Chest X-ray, AP view. Patient: 40 years old, sex M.
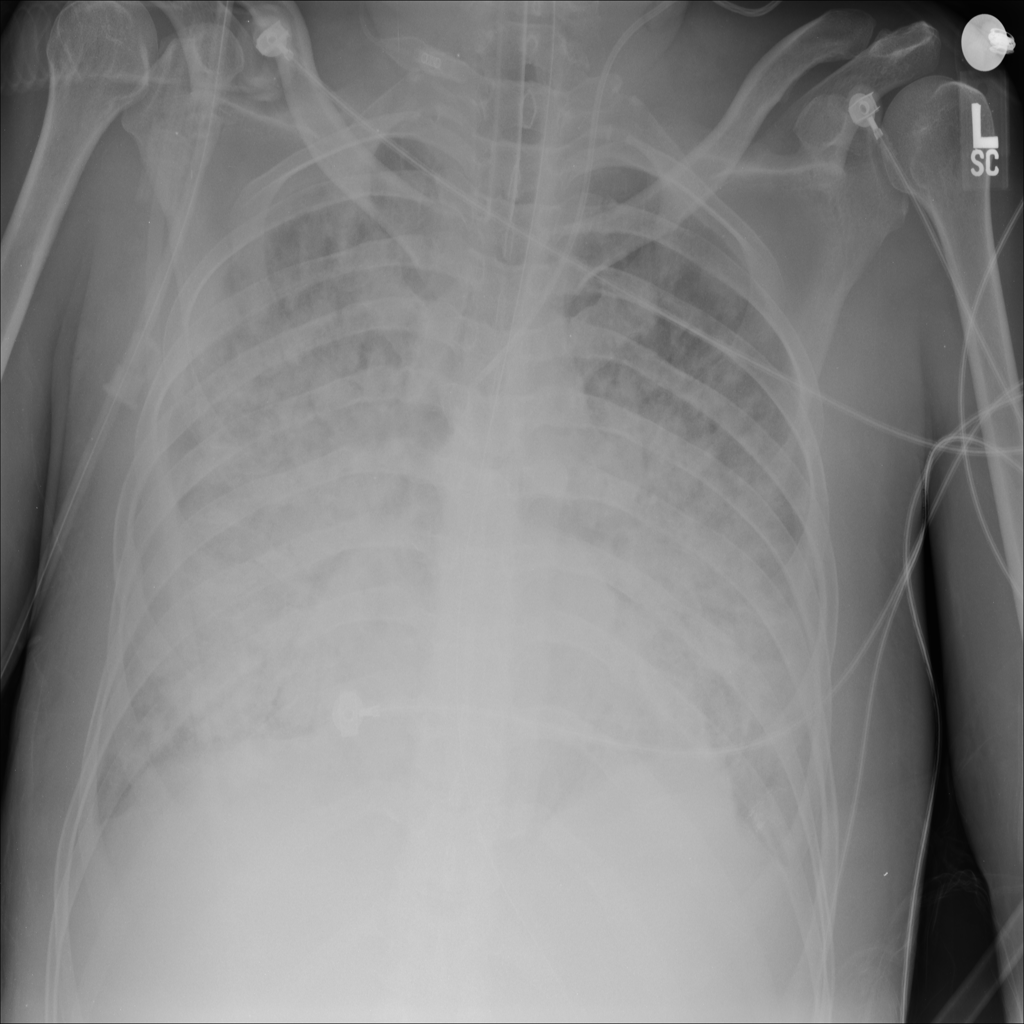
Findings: Infiltration